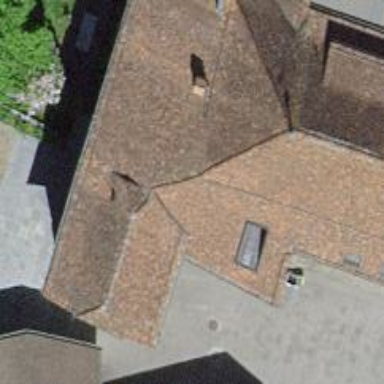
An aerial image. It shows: Building with half-hipped roof design.